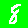
Digit: 8